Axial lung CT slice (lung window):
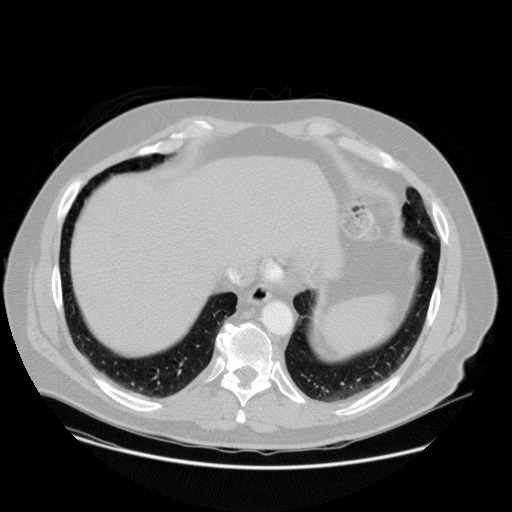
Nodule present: no